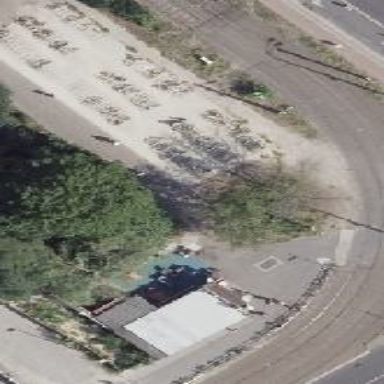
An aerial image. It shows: Bicycle parking area with grey stands on fine gravel surface.